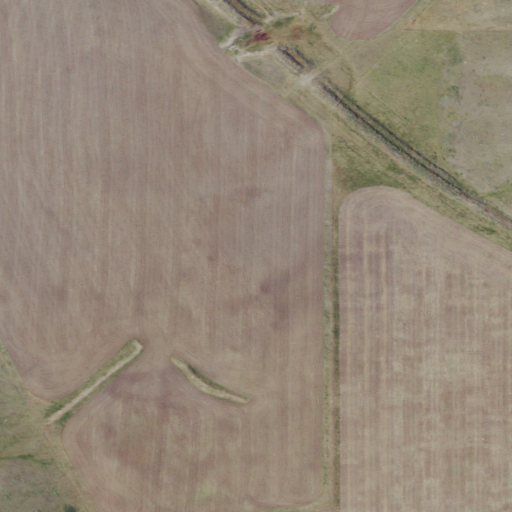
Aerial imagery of valley in Montana named Gloyn Coulee containing shrub, grassland, and herbaceous wetlands